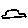
Label: car